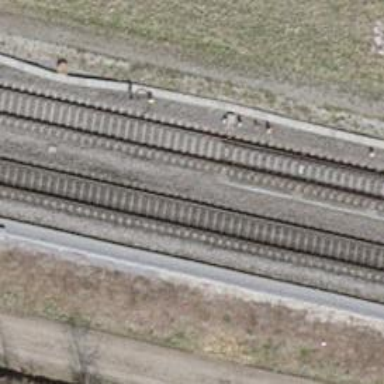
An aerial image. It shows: Railway switch.